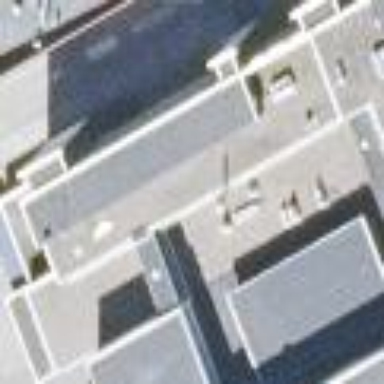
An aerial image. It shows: College building.